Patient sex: F
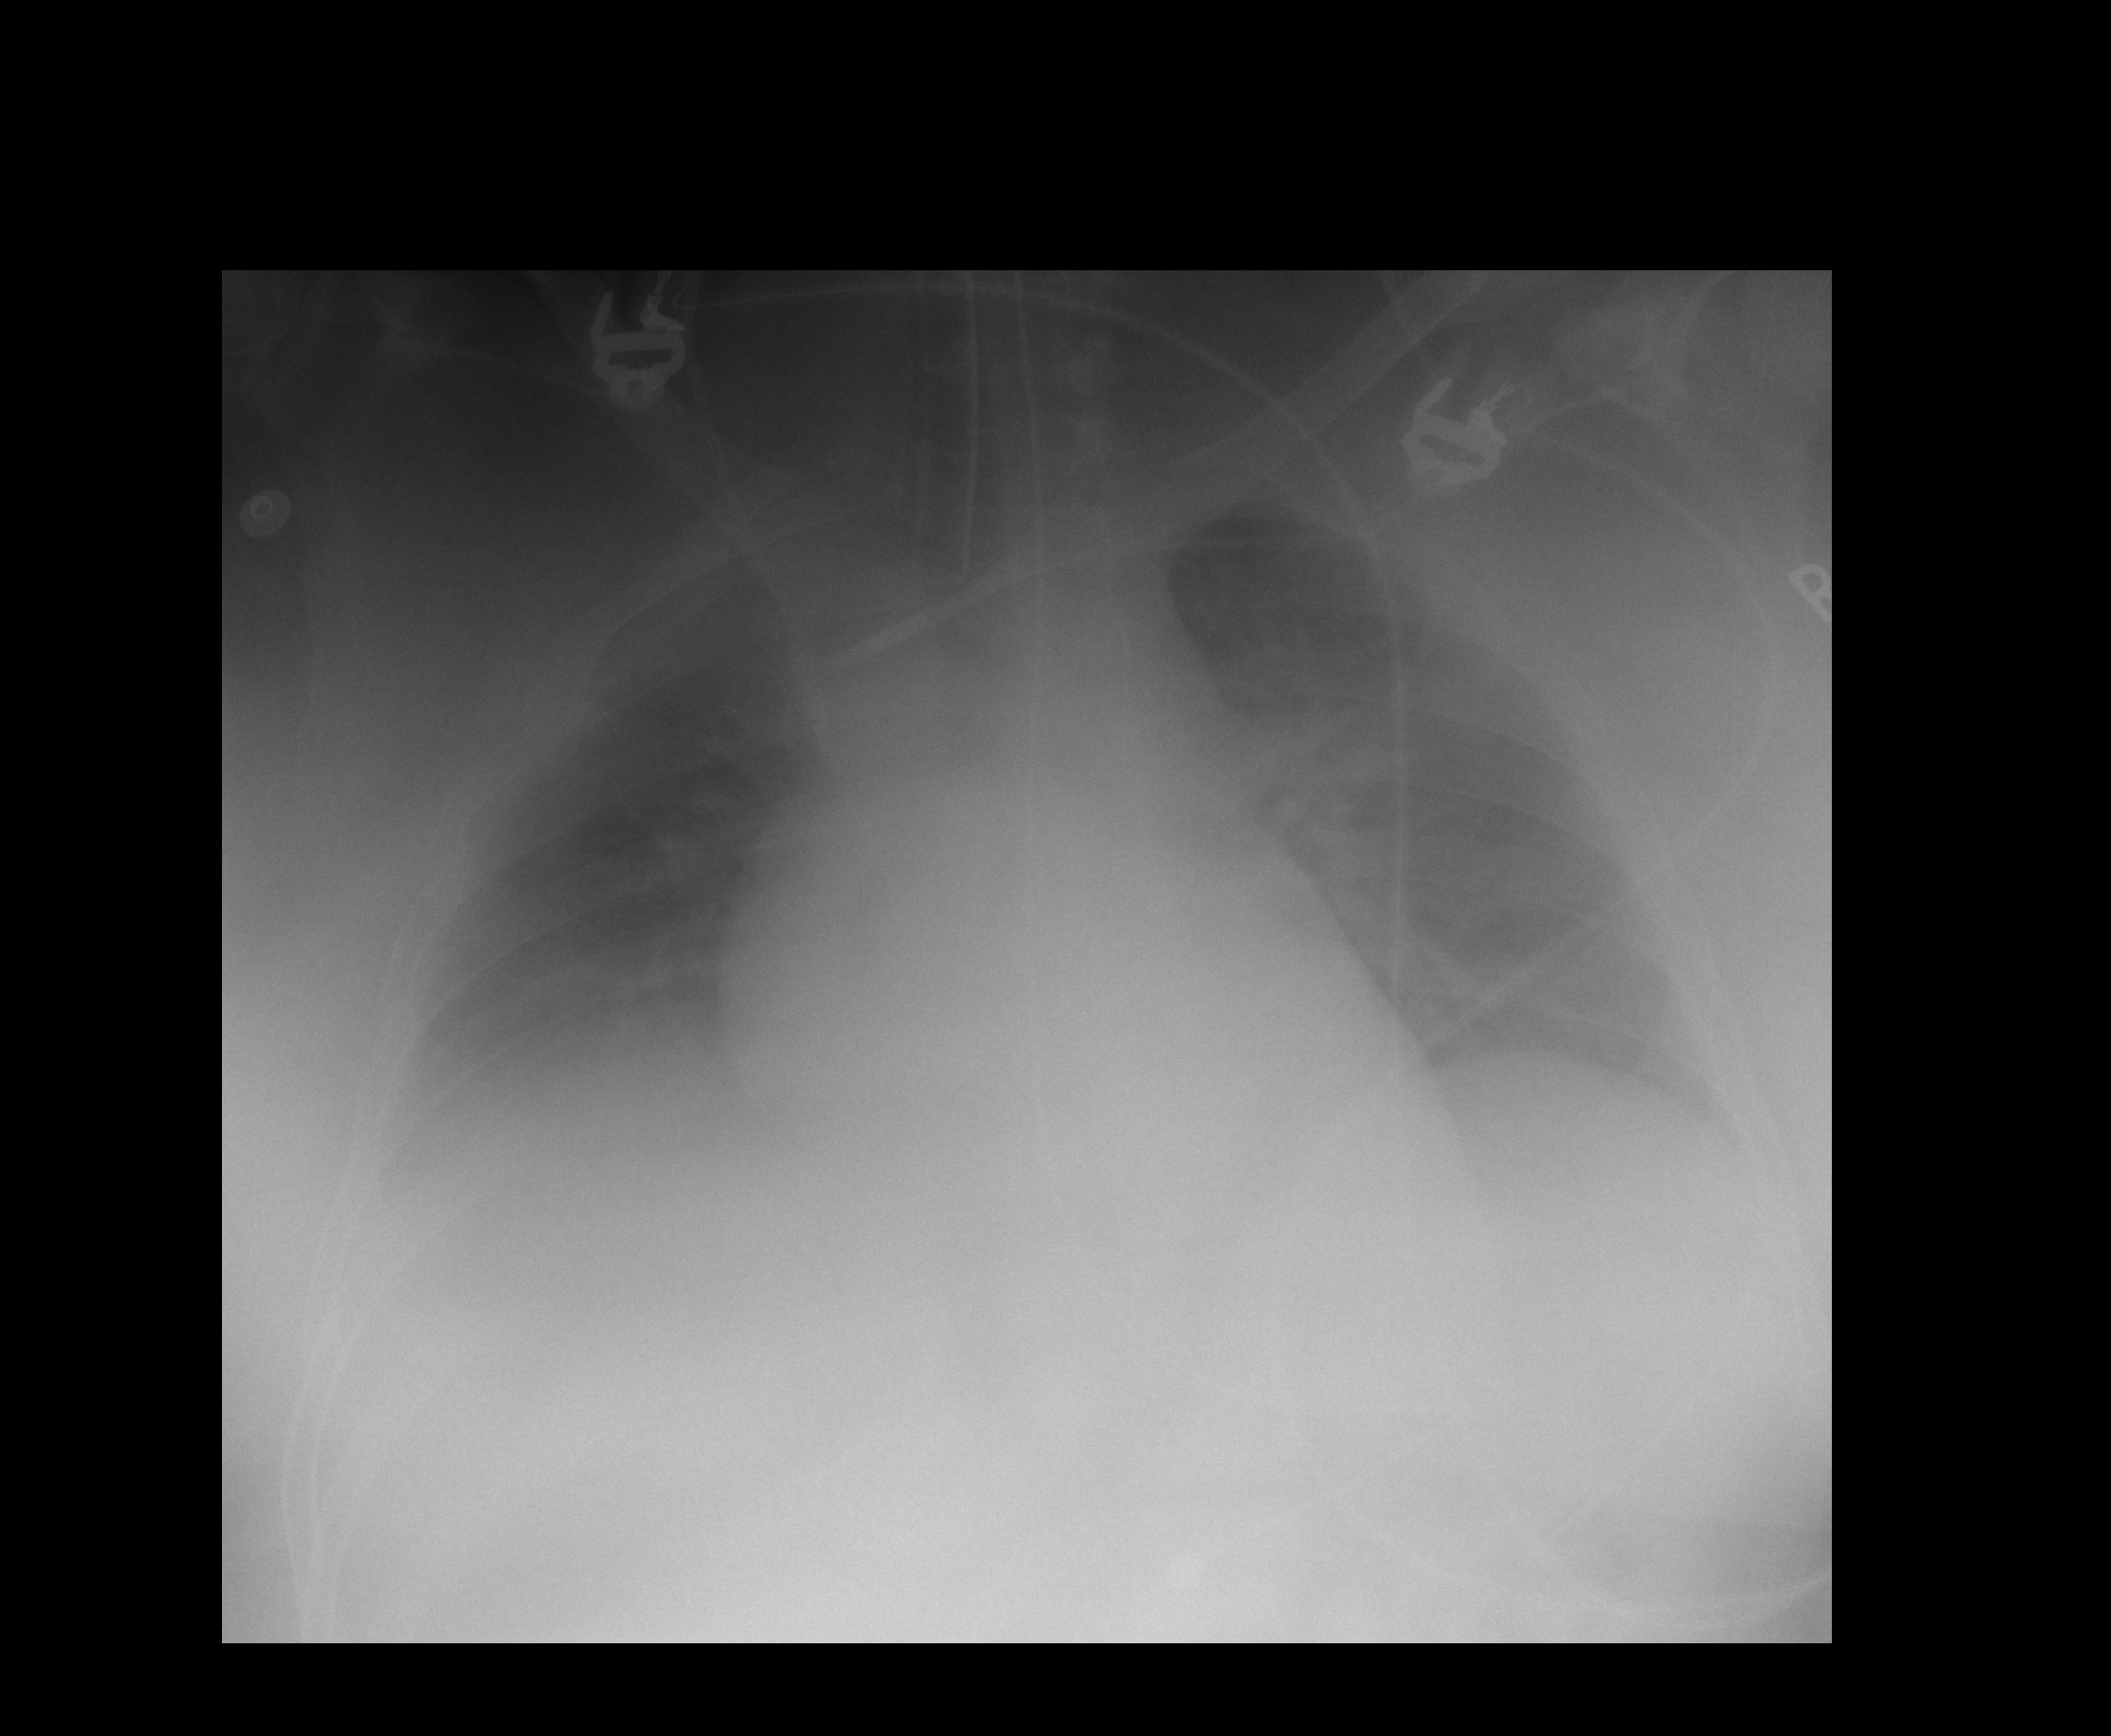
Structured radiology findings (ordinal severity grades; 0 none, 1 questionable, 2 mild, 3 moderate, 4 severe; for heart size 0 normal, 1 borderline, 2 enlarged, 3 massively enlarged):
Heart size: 0
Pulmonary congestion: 0
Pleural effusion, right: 1
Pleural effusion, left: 0
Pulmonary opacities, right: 0
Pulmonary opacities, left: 0
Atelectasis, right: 1
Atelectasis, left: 1